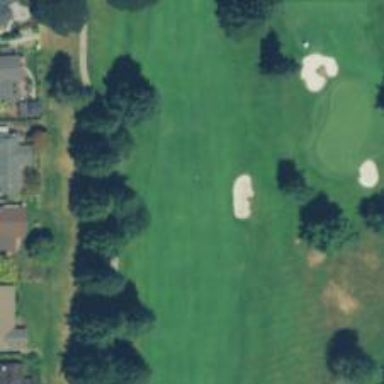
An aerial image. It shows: View of golf hole.